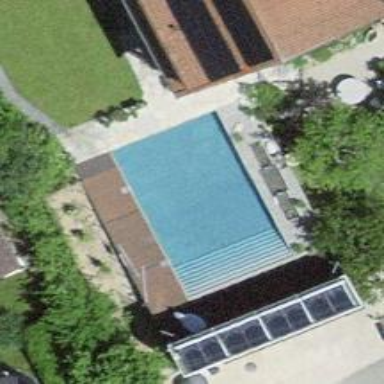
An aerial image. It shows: Swimming pool located in leisure land.